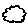
Label: cloud